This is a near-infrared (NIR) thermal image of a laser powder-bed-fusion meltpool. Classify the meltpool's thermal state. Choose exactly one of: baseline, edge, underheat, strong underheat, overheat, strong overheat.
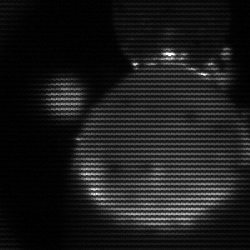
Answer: edge